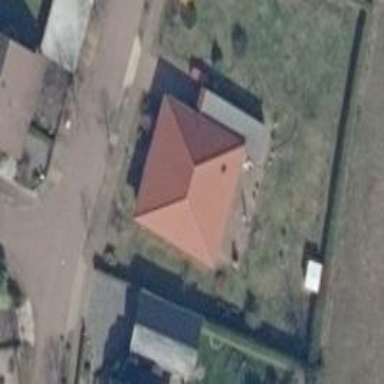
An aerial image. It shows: Detached building with hipped roof shape.